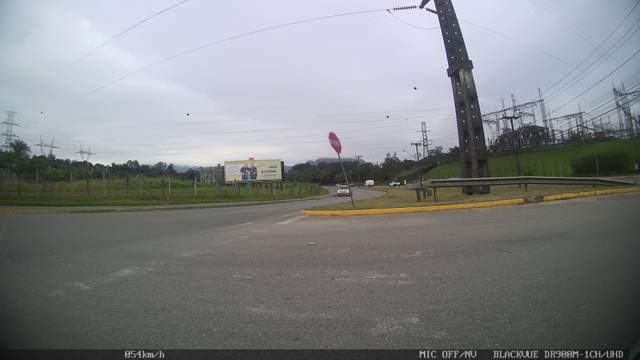
Region: Brazil
Coordinates: -26.293, -48.888